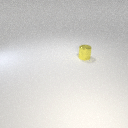
small yellow metal cylinder